Question: I have a bit of c code that I've been working on in Xcode on my mac. I then wanted to work with it on a Windows machine and compile it with TinyC. When I run it, the output is different.
Is it possible that this is due to using different compilers?
Thanks!
---
The code is a simple script that opens up a wav file to throw all the samples into an array.
'''
#include <stdio.h>
#include <stdlib.h>
#include <string.h>
void read_wav_header(unsigned int *samp_rate, unsigned int *bits_per_samp,
unsigned int *num_samp);
void read_wav_data(int *data, unsigned int samp_rate,
unsigned int bits_per_samp, unsigned int num_samp);
int conv_bit_size(unsigned int in, int bps);
int main(void)
// int read_wav(void)
{
unsigned int samp_rate, bits_per_samp, num_samp;
read_wav_header(&samp_rate, &bits_per_samp, &num_samp);
printf("samp_rate=[%d] bits_per_samp=[%d] num_samp=[%d]
",
samp_rate, bits_per_samp, num_samp);
int *data = (int *) malloc(num_samp * sizeof(int));
read_wav_data(data, samp_rate, bits_per_samp, num_samp);
unsigned int i;
// for (i = 0; i < num_samp; ++i) {
for (i = 0; i < 100; ++i) {
printf("%d
", data[i]);
}
return EXIT_SUCCESS;
}
void read_wav_header(unsigned int *samp_rate, unsigned int *bits_per_samp,
unsigned int *num_samp)
{
unsigned char buf[5];
// freopen ("/Users/ericbrotto/Desktop/iPhoneData/tmp/Hack.wav","r",stdin);
freopen ("C:/Documents and Settings/Eric.Brotto/Desktop/Eric_Other/Files/Hack.wav","r",stdin);
/* ChunkID (RIFF for little-endian, RIFX for big-endian) */
fread(buf, 1, 4, stdin);
buf[4] = '';
if (strcmp((char*)buf, "RIFF")) exit(EXIT_FAILURE);
/* ChunkSize */
fread(buf, 1, 4, stdin);
/* Format */
fread(buf, 1, 4, stdin);
buf[4] = '';
printf("IS THIS WAVE? -->%s<--
",(char*)buf);
if (strcmp((char*)buf, "WAVE")) exit(EXIT_FAILURE);
/* Subchunk1ID */
fread(buf, 1, 4, stdin);
buf[4] = '';
printf("IS THIS fmt? -->%s<--
",(char*)buf);
if (strcmp((char*)buf, "fmt ")) exit(EXIT_FAILURE);
/* Subchunk1Size (16 for PCM) */
fread(buf, 1, 4, stdin);
if (buf[0] != 16 || buf[1] || buf[2] || buf[3]) exit(EXIT_FAILURE);
/* AudioFormat (PCM = 1, other values indicate compression) */
fread(buf, 1, 2, stdin);
if (buf[0] != 1 || buf[1]) exit(EXIT_FAILURE);
/* NumChannels (Mono = 1, Stereo = 2, etc) */
fread(buf, 1, 2, stdin);
unsigned int num_ch = buf[0] + (buf[1] << 8);
if (num_ch != 1) exit(EXIT_FAILURE);
/* SampleRate (8000, 44100, etc) */
fread(buf, 1, 4, stdin);
*samp_rate = buf[0] + (buf[1] << 8) +
(buf[2] << 16) + (buf[3] << 24);
/* ByteRate (SampleRate * NumChannels * BitsPerSample / 8) */
fread(buf, 1, 4, stdin);
const unsigned int byte_rate = buf[0] + (buf[1] << 8) +
(buf[2] << 16) + (buf[3] << 24);
/* BlockAlign (NumChannels * BitsPerSample / 8) */
fread(buf, 1, 2, stdin);
const unsigned int block_align = buf[0] + (buf[1] << 8);
/* BitsPerSample */
fread(buf, 1, 2, stdin);
*bits_per_samp = buf[0] + (buf[1] << 8);
if (byte_rate != ((*samp_rate * num_ch * *bits_per_samp) >> 3))
exit(EXIT_FAILURE);
if (block_align != ((num_ch * *bits_per_samp) >> 3))
exit(EXIT_FAILURE);
/* Subchunk2ID */
// fread reads line by line until the end.
fread(buf, 1, 4, stdin);
buf[4] = '';
if (strcmp((char*)buf, "data")) exit(EXIT_FAILURE);
/* Subchunk2Size (NumSamples * NumChannels * BitsPerSample / 8) */
fread(buf, 1, 4, stdin);
const unsigned int subchunk2_size = buf[0] + (buf[1] << 8) +
(buf[2] << 16) + (buf[3] << 24);
*num_samp = (subchunk2_size << 3) / (
num_ch * *bits_per_samp);
}
void read_wav_data(int *data, unsigned int samp_rate,
unsigned int bits_per_samp, unsigned int num_samp)
{
// freopen ("/Users/ericbrotto/Desktop/iPhoneData/tmp/Hack.wav","r",stdin);
freopen ("C:/Documents and Settings/Eric.Brotto/Desktop/Eric_Other/Files/Hack.wav","r",stdin);
unsigned char buf;
unsigned int i, j;
for (i=0; i < num_samp; ++i) {
unsigned int tmp = 0;
for (j=0; j != bits_per_samp; j+=8) {
fread(&buf, 1, 1, stdin);
tmp += buf << j;
}
data[i] = conv_bit_size(tmp, bits_per_samp);
}
}
int conv_bit_size(unsigned int in, int bps)
{
const unsigned int max = (1 << (bps-1)) - 1;
return in > max ? in - (max<<1) : in; // Supposedly this is not correct: http://ubuntuforums.org/showthread.php?p=<PHONE>
// return in > max ? in - ((max<<1)+2) : in;
}
'''
---
On my mac it outputs all the samples in the array (ints roughly between -32000 and 32000). Here I get the output you see in the image followed by a few million zeros.

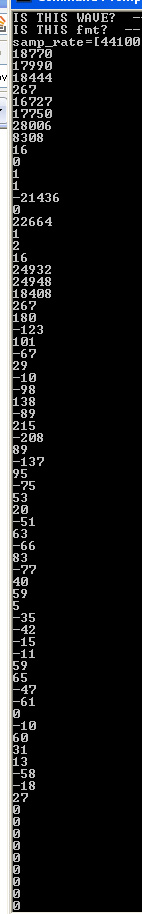
Answer: Yes. Even assuming that both compilers comply with the ISO standard (which is not necessarily so), there's still a lot of leeway in that standard.
For example, if your program uses implementation defined or locale-specific behaviour, the output can be different.
If whoever wrote the program used undefined behaviour, then that's also a possibility for different output.
Your best bet would be to show us the code for proper analysis.
If you're interested in the sorts of things that can differ, Annex J of <URL>.
One thing you want to be careful of. This may not apply to Tiny C but I know that the Microsoft compilers I've used are one of that class where '"r"' and '"rb"' are treated differently in 'fopen/freopen'. If you just specify '"r"', translation takes place which may give you the wrong data from a binary file such as a 'wav' file.